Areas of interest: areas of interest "Jiangmen Children's Park - Dream Theme Play Area"
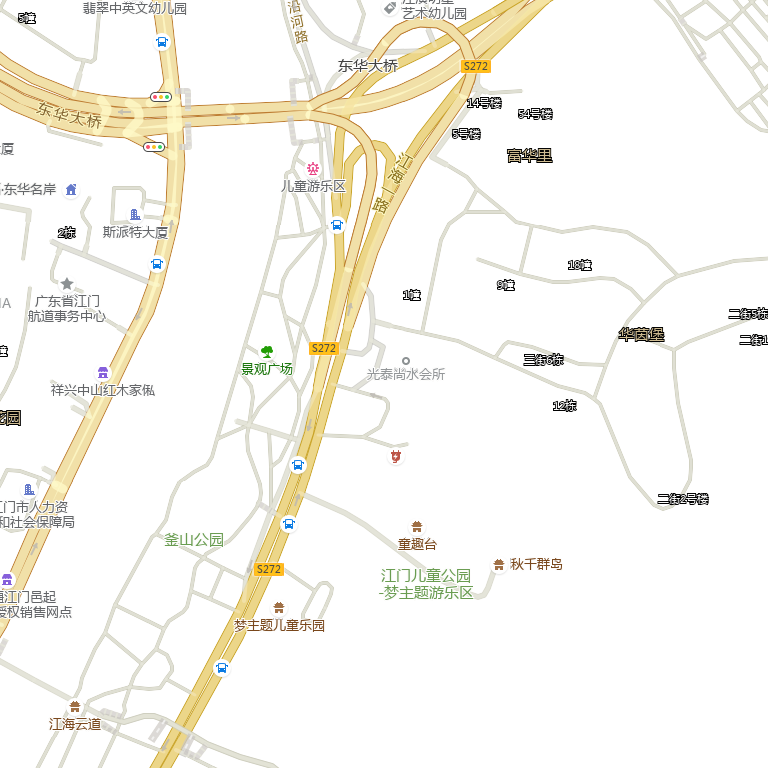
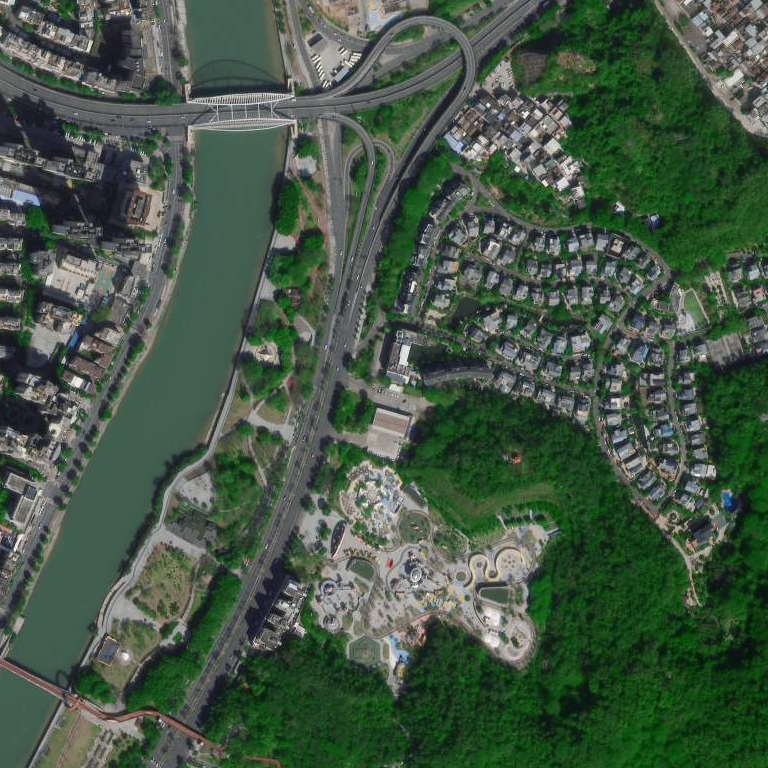